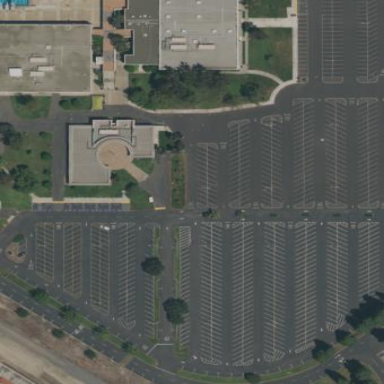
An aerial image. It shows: Parking area.